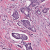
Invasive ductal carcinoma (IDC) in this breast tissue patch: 1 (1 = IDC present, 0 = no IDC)